Question: I'm doing a method to draw this using OpenGL, the drawing is in 2D.
I know the theory, you can find the definition in the Wikipedia, but I don't know what i'm doing wrong. The problem was when I draw the point using the negative solution of the square root.
'''
//-----------------------------------------
// ESPIRAL DE FERMAT
//-----------------------------------------
// float a --> x-inicio
// float b --> y-inicio
// float thetaStart --> angulo de comienzo
// float thetaEnd --> angulo de fin.
// unsigned int samples --> numero de muestras, por defecto 200.
//------------------------------------------------------------------
void glFermatSpiral(float a, float b, float thetaStart, float thetaEnd, unsigned int samples = 200 )
{
glBegin( GL_LINE_STRIP );
float dt = (thetaEnd - thetaStart) / (float)samples;
for( unsigned int i = 0; i <= samples; ++i )
{
// archimedean spiral
float theta = thetaStart + (i * dt);
// Specific to made a Fermat Spiral.
float r = sqrt( theta );
// polar to cartesian
float x = r * cos( theta );
float y = r * sin( theta );
// Square root means two solutions, one positive and other negative. 2 points to be drawn.
glVertex2f( x, y );
x = -r * cos( theta );
y = -r * sin( theta );
glVertex2f( x, y );
}
glEnd();
}
'''
That's the way i call this method and hoy my drawing space is defined.
'''
glFermatSpiral(0.05, 0.2, 1.0, 25.0);
gluOrtho2D(-4, 4, -4, 4); // left, right, bottom, top
'''
That's like the solution would be.

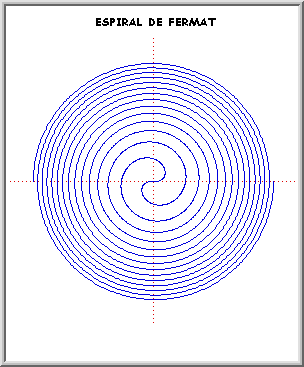
Answer: You're using a line strip to draw the points, but you keep bouncing back and forth between the positive and negative side of the spiral.
Unless you want a line to be drawn between these points, you should not put them sequentially in a strip.
I suggest drawing one line strip of all the positive solutions, then start a new line strip with all the negative solutions. You need to draw the lines separately.